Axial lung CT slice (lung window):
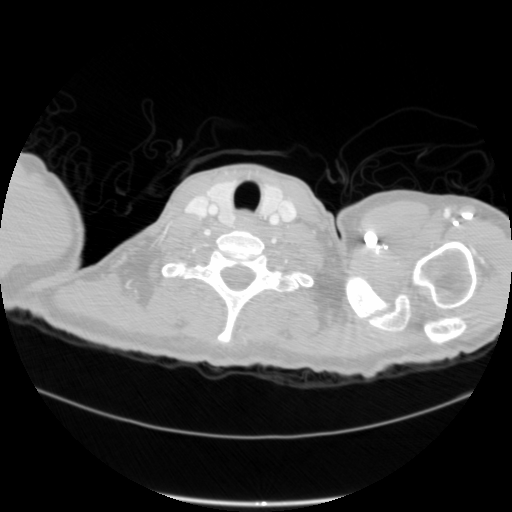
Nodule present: no